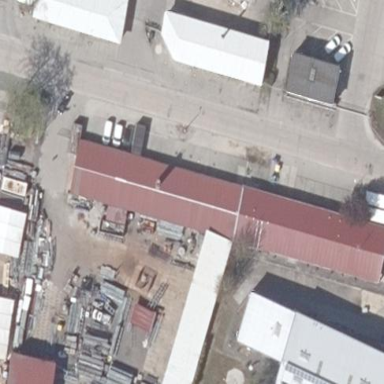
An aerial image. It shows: Industrial building.